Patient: sex M, age 68
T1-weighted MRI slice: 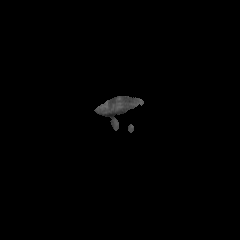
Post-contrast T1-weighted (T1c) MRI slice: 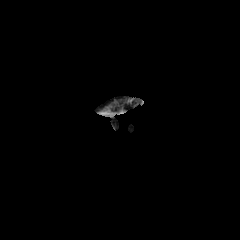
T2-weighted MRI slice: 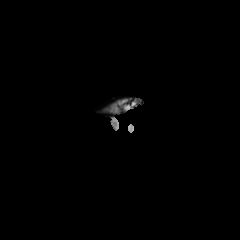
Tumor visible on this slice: yes
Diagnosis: Glioblastoma, IDH-wildtype
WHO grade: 4